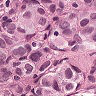
Metastatic tissue present: yes